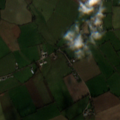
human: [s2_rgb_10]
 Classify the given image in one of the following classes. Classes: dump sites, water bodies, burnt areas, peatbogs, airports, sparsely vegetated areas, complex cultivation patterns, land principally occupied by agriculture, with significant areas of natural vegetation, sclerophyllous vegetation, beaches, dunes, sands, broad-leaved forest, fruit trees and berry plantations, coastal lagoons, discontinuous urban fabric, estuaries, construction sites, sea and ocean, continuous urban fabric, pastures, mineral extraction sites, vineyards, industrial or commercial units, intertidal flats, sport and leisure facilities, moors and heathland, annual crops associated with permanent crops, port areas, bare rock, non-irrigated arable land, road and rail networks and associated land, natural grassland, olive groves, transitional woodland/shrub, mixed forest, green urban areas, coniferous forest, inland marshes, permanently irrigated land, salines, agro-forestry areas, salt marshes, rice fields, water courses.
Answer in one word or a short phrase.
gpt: non-irrigated arable land, pastures, complex cultivation patterns, transitional woodland/shrub